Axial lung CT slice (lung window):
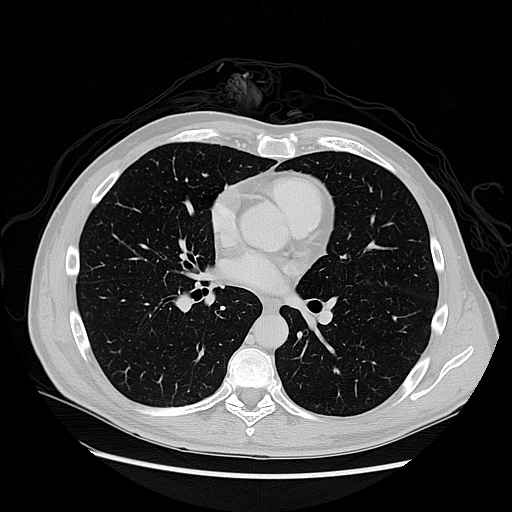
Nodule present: no